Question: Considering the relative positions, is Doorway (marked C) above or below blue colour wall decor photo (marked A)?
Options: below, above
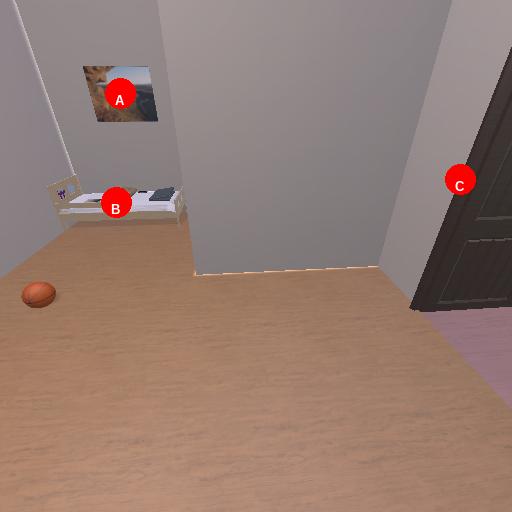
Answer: below